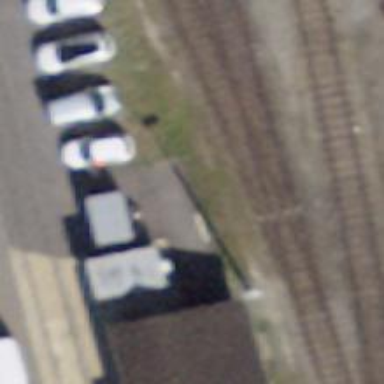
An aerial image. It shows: Railway yard with one track in service.